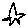
Label: star